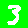
Digit: 3